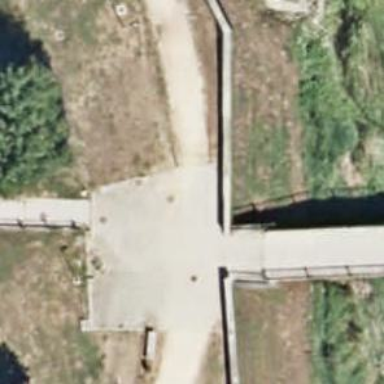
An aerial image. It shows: Footway bridge.